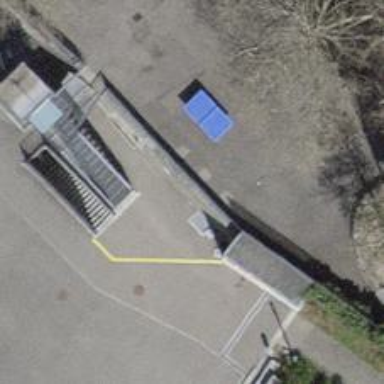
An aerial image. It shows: Road with steps.